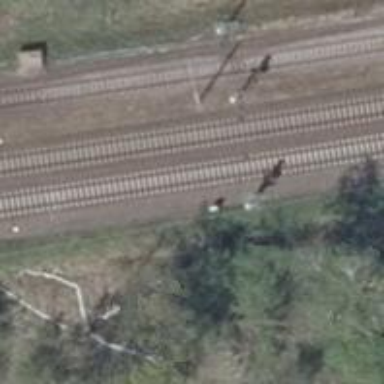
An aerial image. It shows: Railway signal.